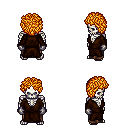
a pixel art fantasy rpg character, male body template, skeleton, brown robe, robe skirt, light blonde curly afro hairstyle, metal gloves, four views (front, back, left, right), 2x2 character sprite sheet, small pixel art, hard edges, no anti-aliasing